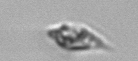
Label: Oxytoxum